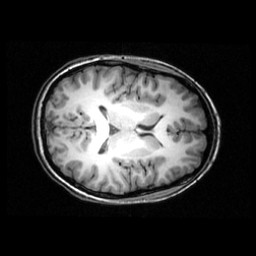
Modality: T1w
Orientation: axial
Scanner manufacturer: ge
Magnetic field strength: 3 T
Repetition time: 0.01222 s
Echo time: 0.005176 s